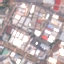
Label: Industrial